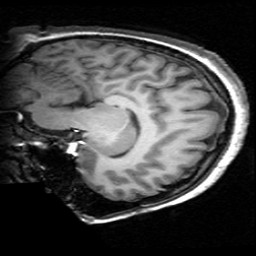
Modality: T1w
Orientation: sagittal
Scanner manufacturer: ge
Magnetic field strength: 3 T
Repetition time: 0.009036 s
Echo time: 0.00184 s